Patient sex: M
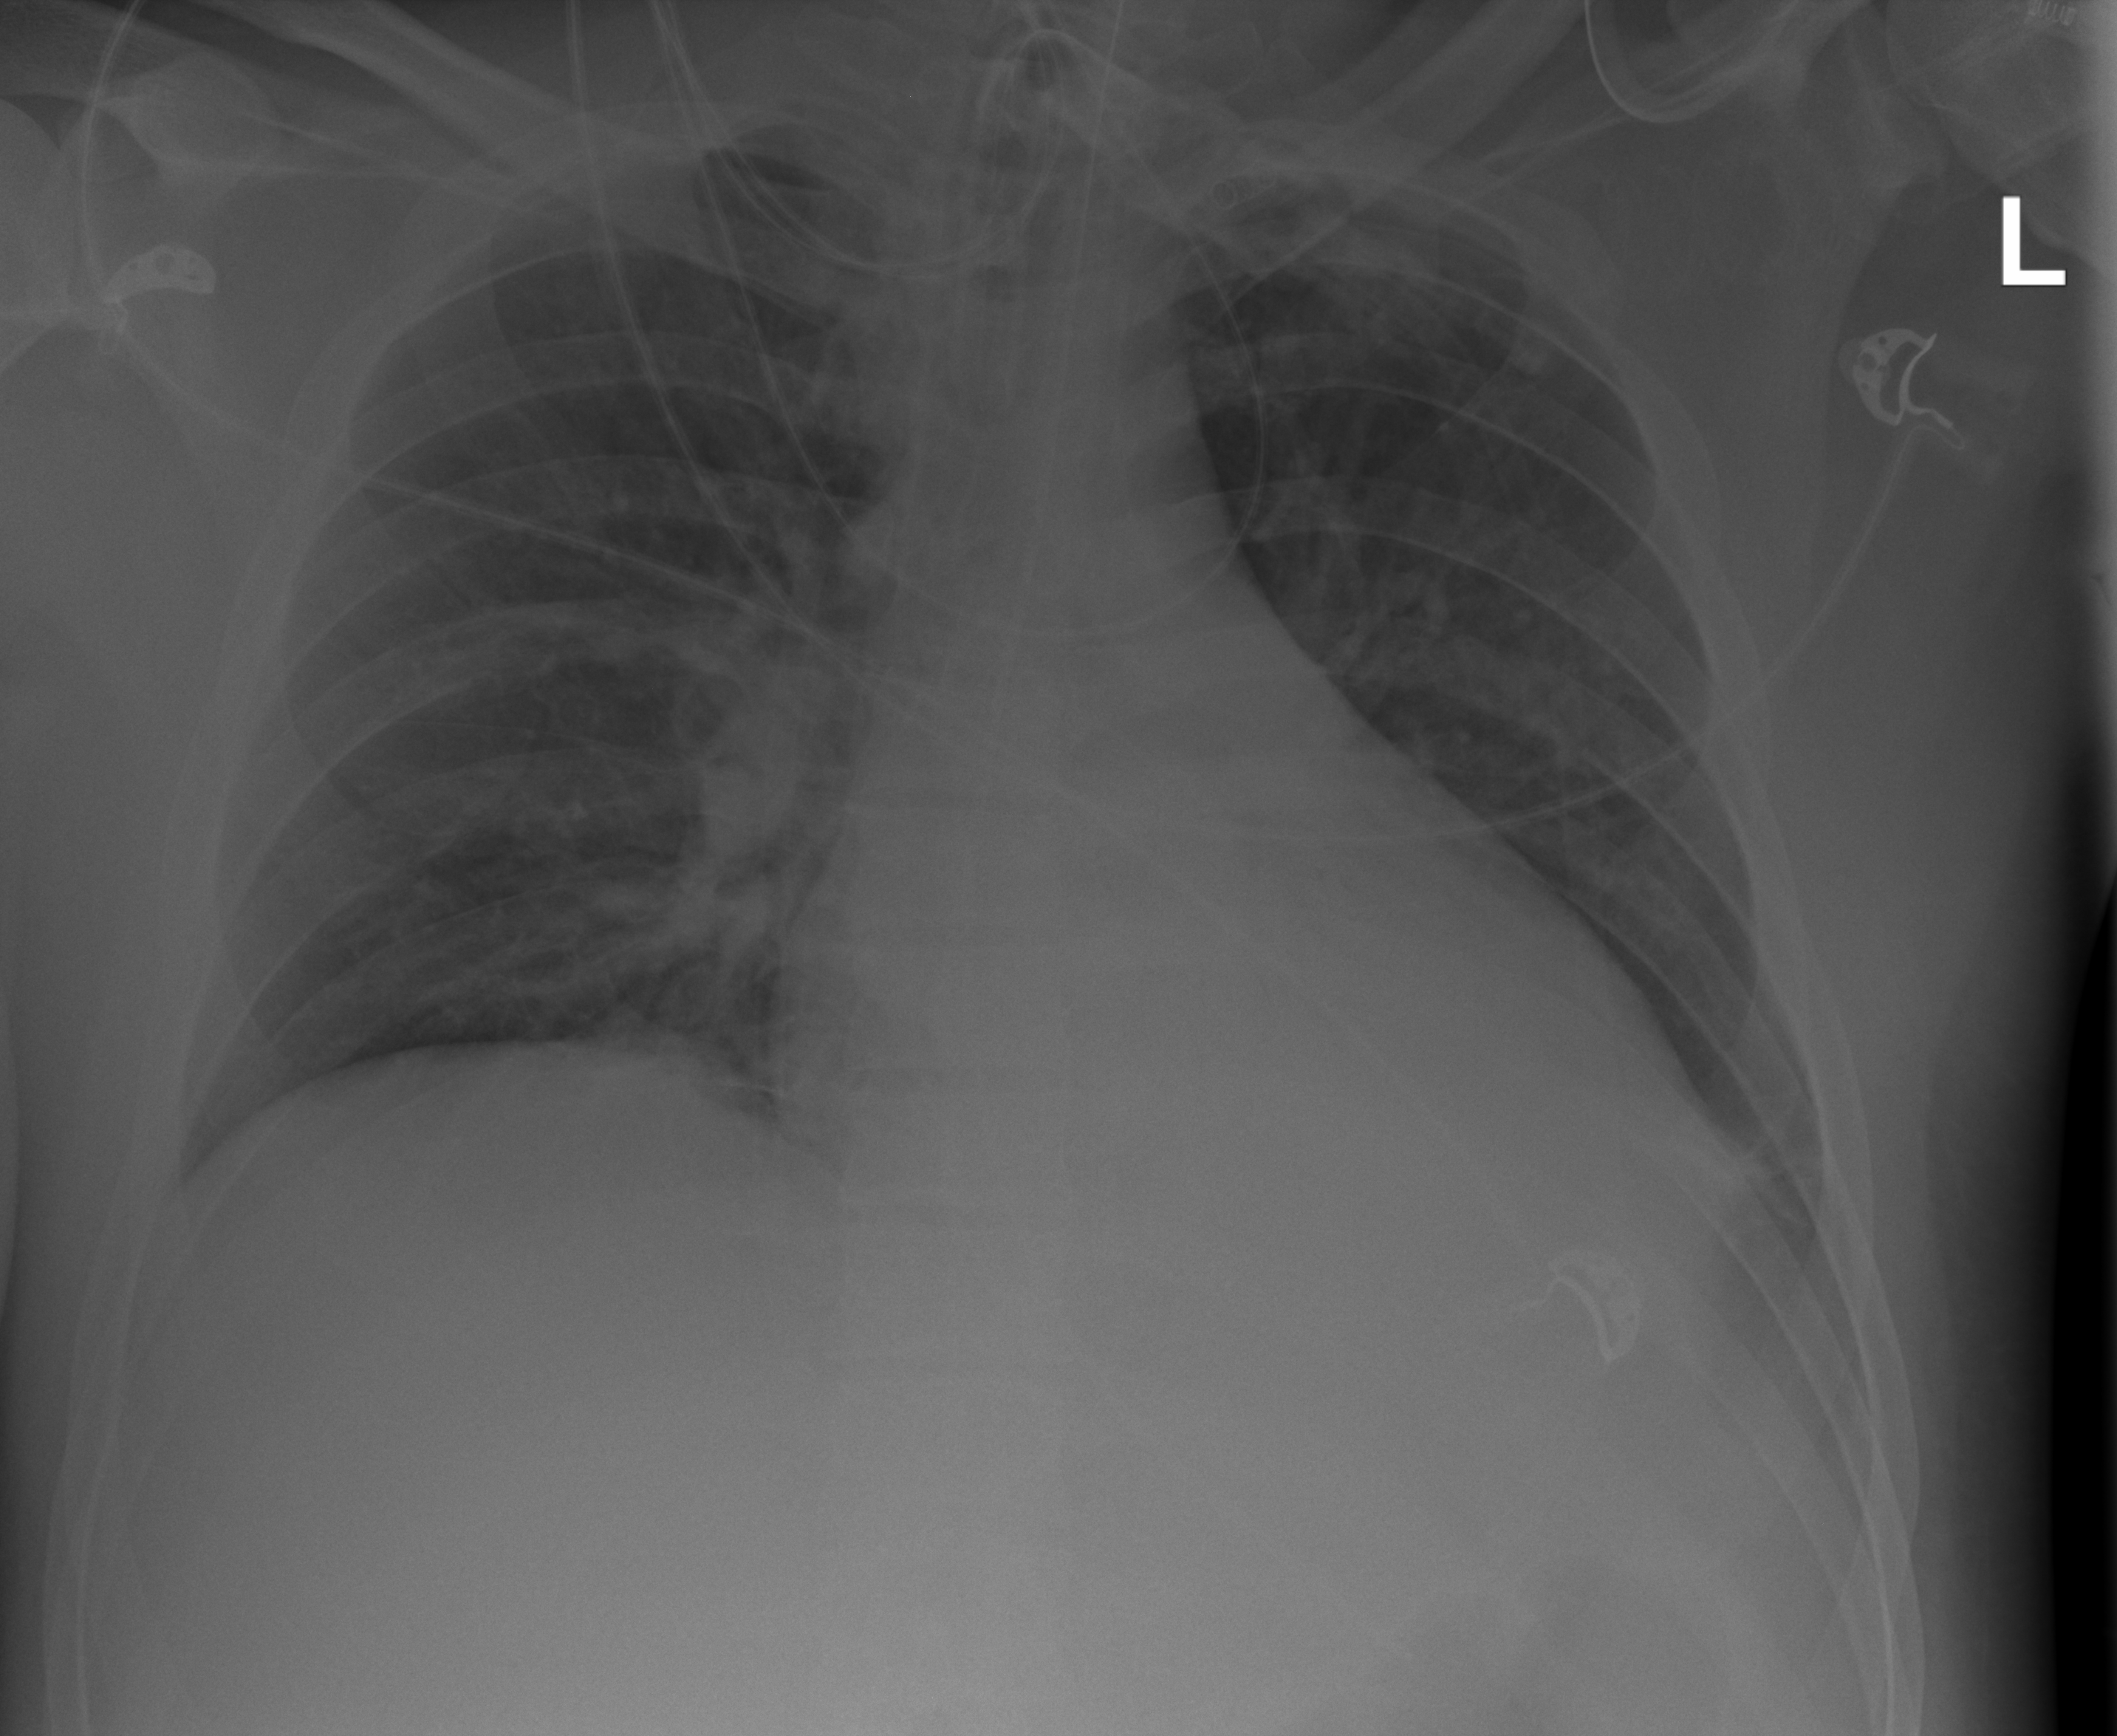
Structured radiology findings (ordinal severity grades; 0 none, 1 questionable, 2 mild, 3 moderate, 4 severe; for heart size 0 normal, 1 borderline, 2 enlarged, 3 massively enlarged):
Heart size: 1
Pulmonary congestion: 1
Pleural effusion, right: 0
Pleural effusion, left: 0
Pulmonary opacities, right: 2
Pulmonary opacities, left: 0
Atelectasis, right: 2
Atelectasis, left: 0